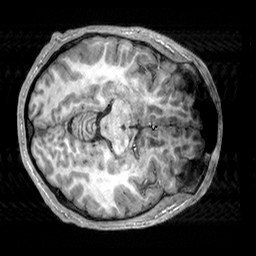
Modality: T1w
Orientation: axial
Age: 22
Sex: male
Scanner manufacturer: siemens
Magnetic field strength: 3 T
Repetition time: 2.3 s
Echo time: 0.00303 s